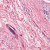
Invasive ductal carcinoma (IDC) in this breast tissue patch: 1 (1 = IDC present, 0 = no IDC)